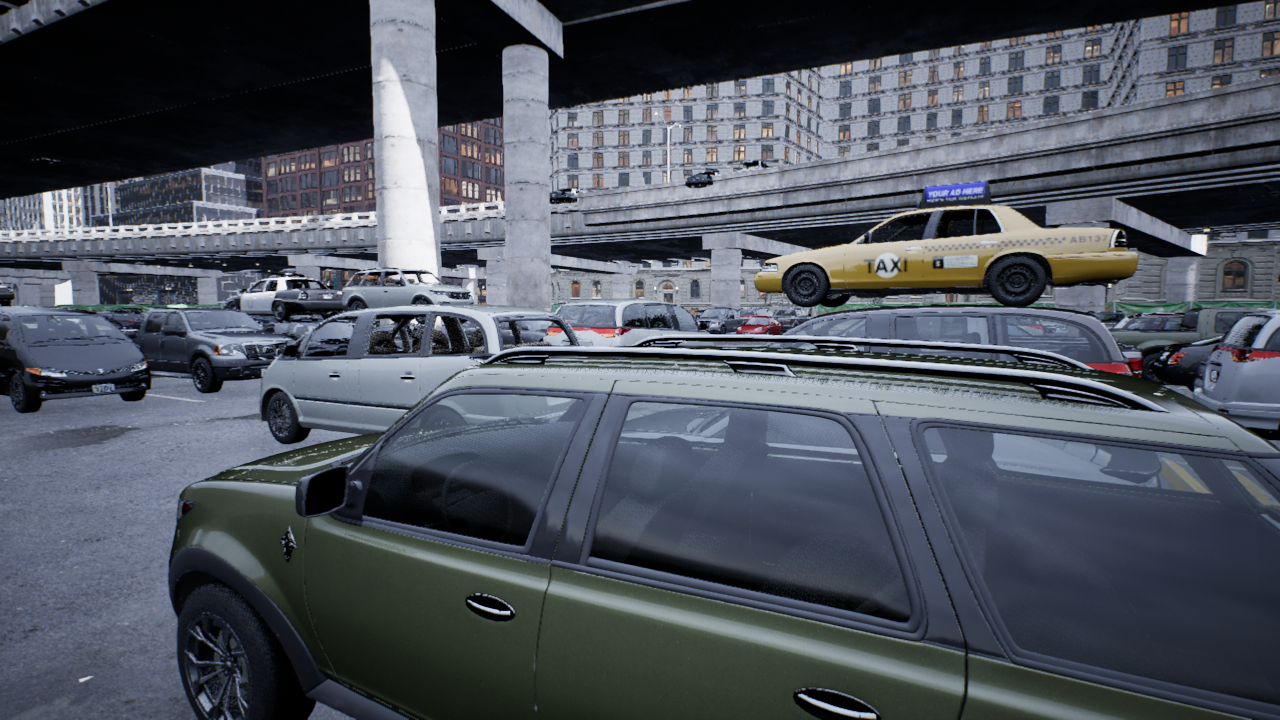
Venue: arterial
Lighting: overcast
Vehicle rig: minivan